Question: In playing around with C#'s Speech Recognition, I've stumbled across a road block in the creation of an effective GrammerBuilder with Choices (more specifically, Choices of Choices).
IE considering the following logical commands.

One solution would to "hard code" every combination of Speech lines and add them to a GrammarBuilder (ie "SET LEFT COLOR RED" and "SET RIGHT CLEAR", however, this would quickly max out the limit of 1024, especially when dealing with number combinations.
Another solution would to Append all 'columns' as "Choices" (and filter out incorrect paths upon 'recognition', however this seems like it's processor heavy and unnecessary.
The middle ground, seems like the best path - with Choices of Choices - like a tree structure on a GrammarBuilder - however I'm not sure how to proceed.
Any suggestions?
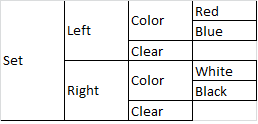
Answer: You can build a 'Choices' object from a set of 'GrammarBuilder' objects using the <URL> method:
'''
// Create alternatives for female names and add a phrase.
GrammarBuilder females = new Choices(new string[] { "Anne", "Mary" });
females.Append("on her");
// Create alternatives for male names and add a phrase.
GrammarBuilder males = new Choices(new string[] { "James", "Sam" });
males.Append("on his");
// Create a Choices object that contains an array of alternative
// GrammarBuilder objects.
Choices people = new Choices();
people.Add(new Choices(new GrammarBuilder[] {females, males}));
// Create a Choices object that contains a set of alternative phone types.
Choices phoneType = new Choices();
phoneType.Add(new string[] { "cell", "home", "work" });
// Construct the phrase.
GrammarBuilder gb = new GrammarBuilder();
gb.Append("call");
gb.Append(people);
gb.Append(phoneType);
gb.Append(new GrammarBuilder("phone"), 0, 1);
'''
This lets you easily build a tree of choices.
Note that you may well want to add<URL> at each level of 'Choice' so that you don't have to reparse the text after recognition.